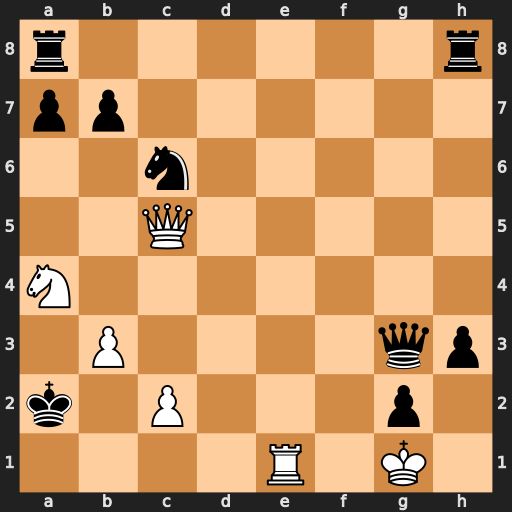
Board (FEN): r6r/pp6/2n5/2Q5/N7/1P4qp/k1P3p1/4R1K1
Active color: w
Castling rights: -
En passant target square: -
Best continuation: Ra1+ Kxa1 Qa3+ Kb1 Qb2#